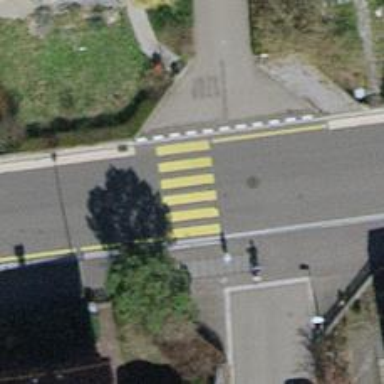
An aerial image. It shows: Uncontrolled zebra crossing on the road.